Aerial crown-view tile of a tropical tree (Barro Colorado Island, Panama), acquired 20250512:
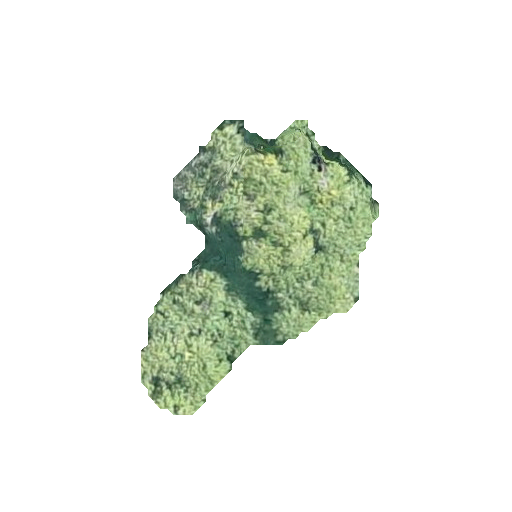
Species: Cordia alliodora
GBIF accepted scientific name: Cordia alliodora
Crown area: 60.411 m²